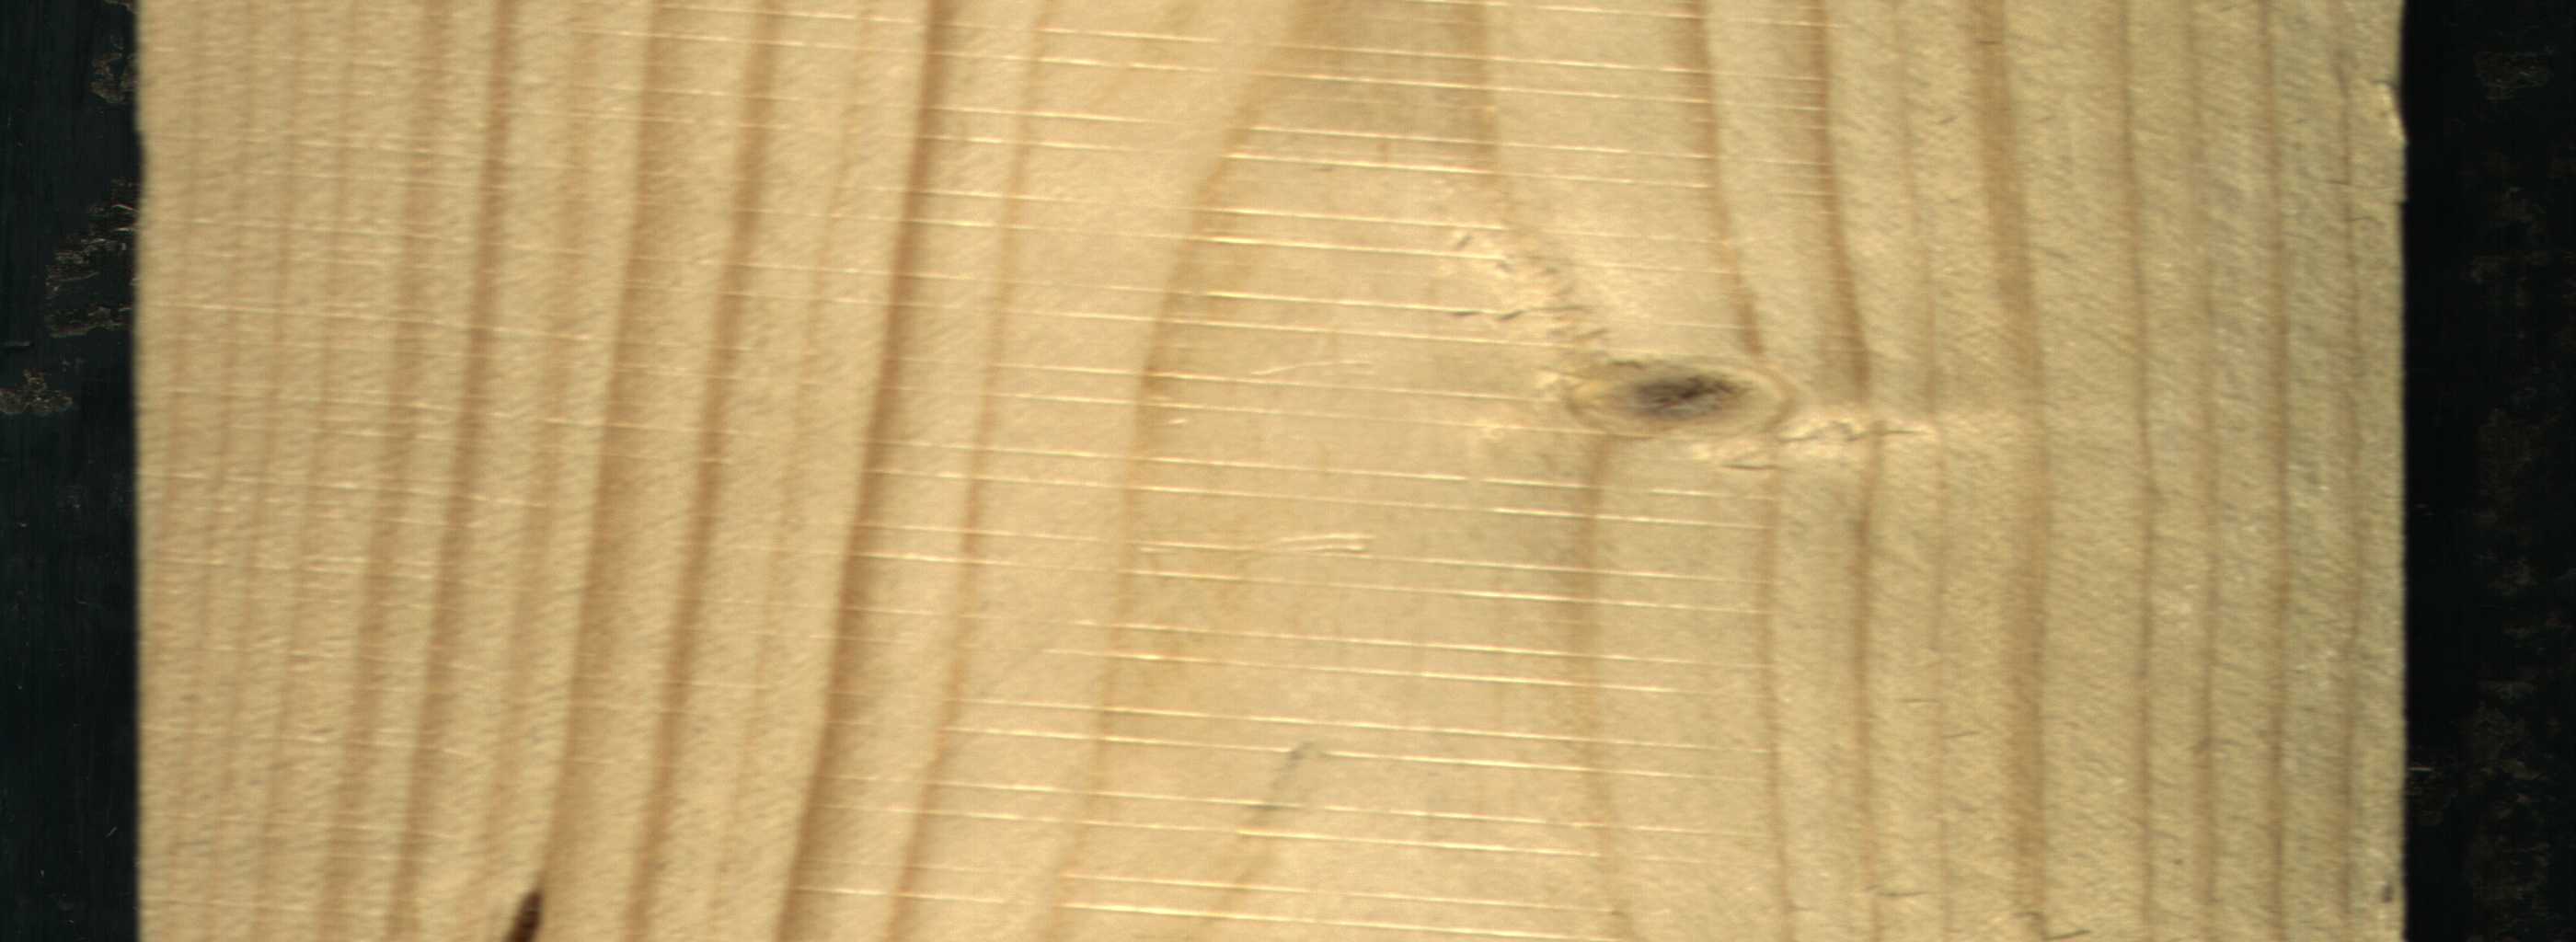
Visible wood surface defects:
resin
Live_Knot